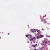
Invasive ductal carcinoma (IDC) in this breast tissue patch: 0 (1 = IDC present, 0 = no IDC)